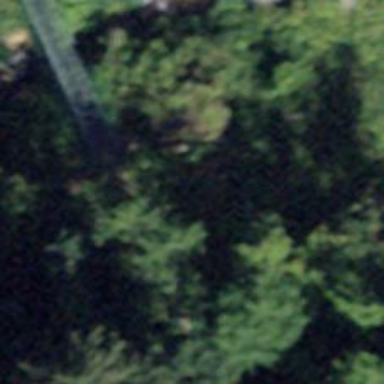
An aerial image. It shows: Metal path on beam bridge.